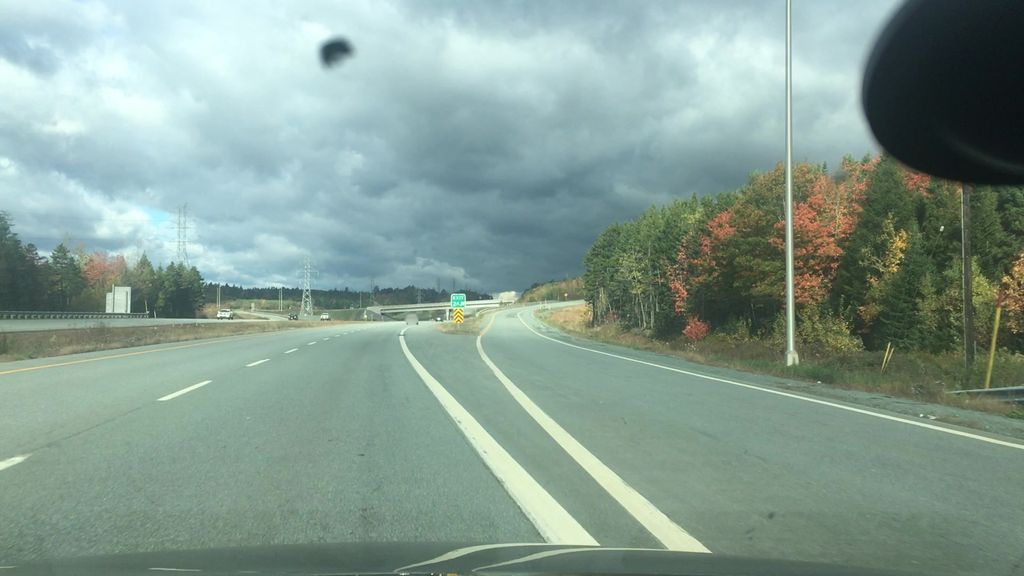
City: halifax